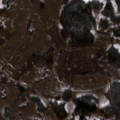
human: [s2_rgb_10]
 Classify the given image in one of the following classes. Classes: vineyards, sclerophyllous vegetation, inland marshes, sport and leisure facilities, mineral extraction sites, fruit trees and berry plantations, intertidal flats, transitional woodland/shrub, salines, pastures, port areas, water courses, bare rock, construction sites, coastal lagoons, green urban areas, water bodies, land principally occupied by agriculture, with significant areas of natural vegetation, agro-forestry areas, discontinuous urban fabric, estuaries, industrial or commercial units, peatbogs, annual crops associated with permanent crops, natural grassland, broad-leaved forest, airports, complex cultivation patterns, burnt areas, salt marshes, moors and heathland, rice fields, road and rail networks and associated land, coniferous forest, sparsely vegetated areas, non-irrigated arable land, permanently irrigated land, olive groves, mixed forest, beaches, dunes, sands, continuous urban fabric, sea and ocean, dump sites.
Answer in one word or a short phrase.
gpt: non-irrigated arable land, pastures, complex cultivation patterns, land principally occupied by agriculture, with significant areas of natural vegetation, broad-leaved forest